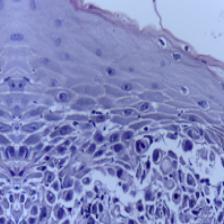
Diagnosis: OSCC